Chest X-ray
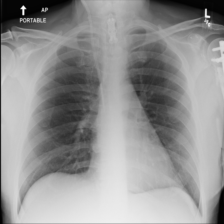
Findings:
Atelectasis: negative
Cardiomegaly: negative
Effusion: negative
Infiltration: negative
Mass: negative
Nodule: negative
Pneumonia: negative
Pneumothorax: negative
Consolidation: negative
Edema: negative
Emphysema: negative
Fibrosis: negative
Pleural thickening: negative
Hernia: negative